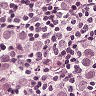
Metastatic tissue present: yes